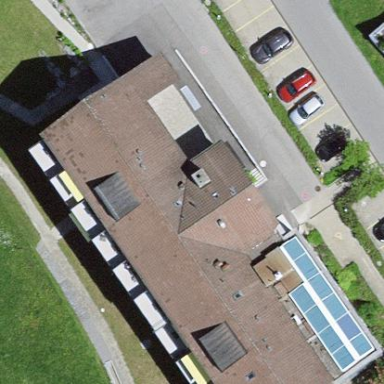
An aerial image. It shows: Clinic building offering healthcare services.